Question: I'm having a strange problem trying to get an HTML email campaign to render the proper text I need.
I'm the legalese at the bottom of my email, there are instances where I need to add a trademark symbol. I've converted all those instances to '™️', '$#0153;' or '™️', and when I run the mail script locally, everything looks as it should, however when I run the script on the intended server, all those trademark instances show an empty box character instead.
I should note that elsewhere on the email, I'm using other HTML entities that render fine... '-', ''', '"' - No problems, only this damn ™️ thats driving me crazy.
The offending code:
....'DisplayPort™️ connectors, and/or DisplayPort™️ compliant'....
renders as

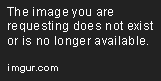
Answer: Problem Solved!
Apparently you can also use the entity code '™️' for a trademark, which I was unaware of. It still doesnt explain why any of the other entity codes didn't work, but it has provided me with a working solution, so I'm calling this question answered.
Thanks to all for your help, much appreciated.